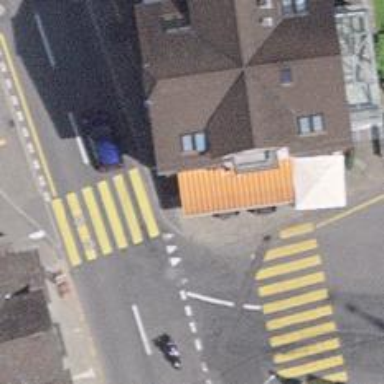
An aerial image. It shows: Restaurant.